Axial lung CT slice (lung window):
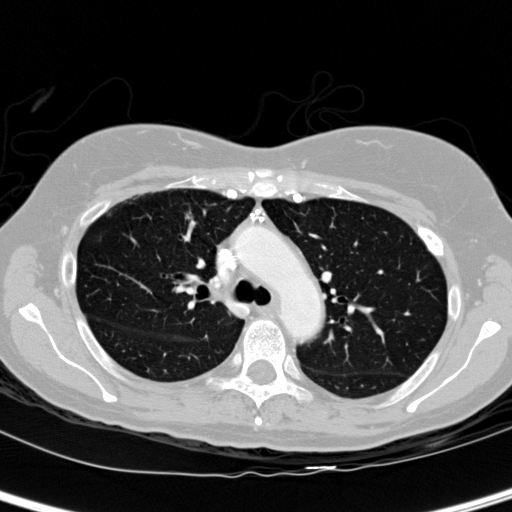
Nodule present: yes
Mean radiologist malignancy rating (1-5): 2.667